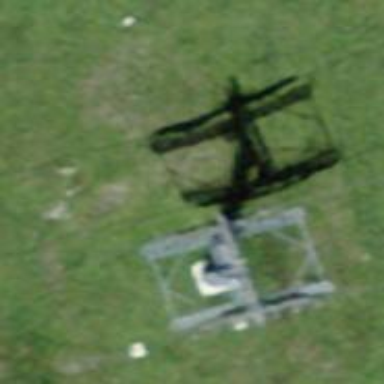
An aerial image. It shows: Pylon for aerialway.